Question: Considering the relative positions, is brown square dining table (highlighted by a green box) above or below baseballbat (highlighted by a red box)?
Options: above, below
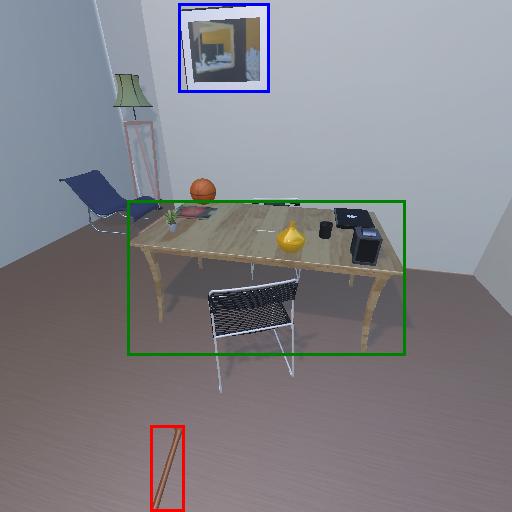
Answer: above